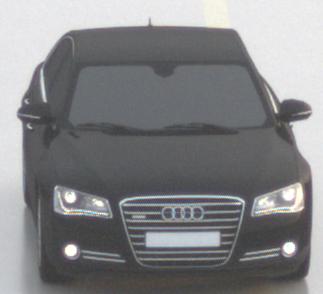
Make: Audi
Model: A8 D4
Model produced from: 2009
Model produced until: 2017
Doors: 4
Color: black
Road condition: wet road
Daytime: sunrise or sunset
Contrast: low contrast